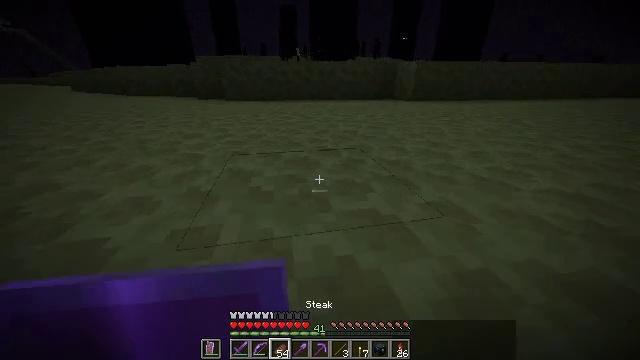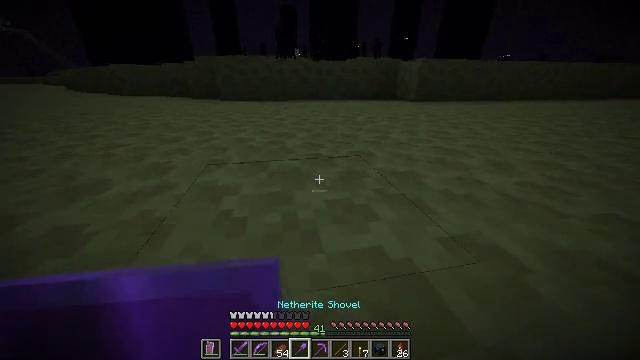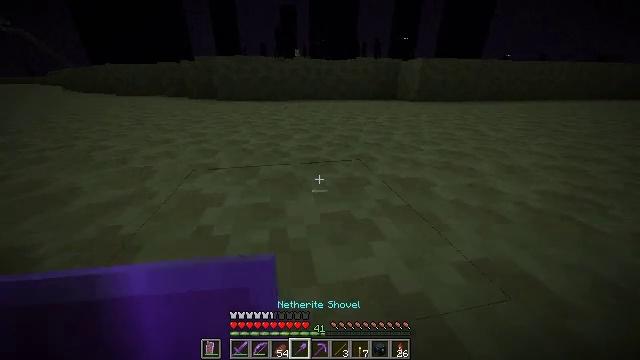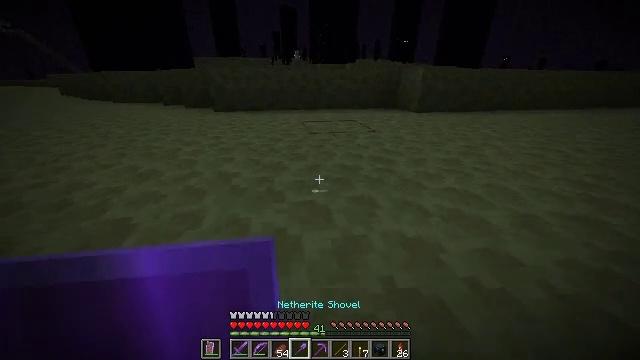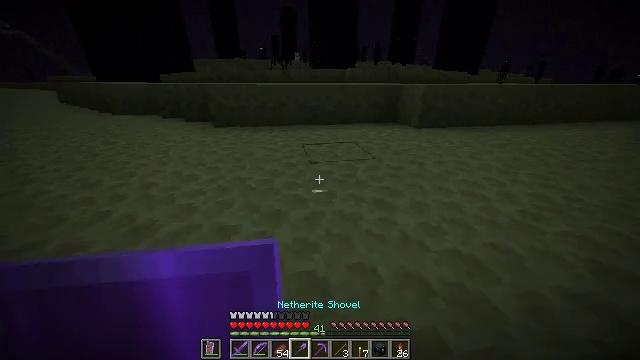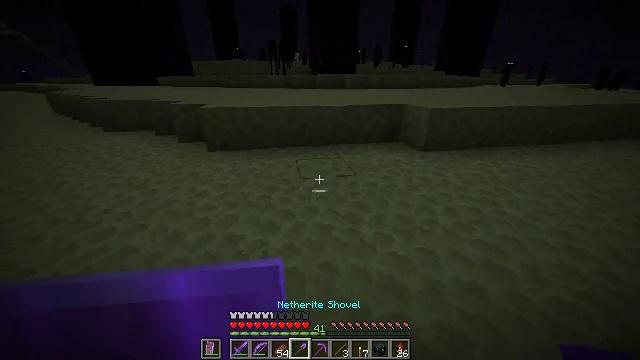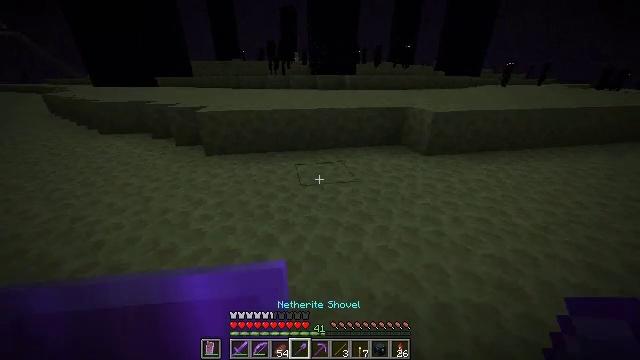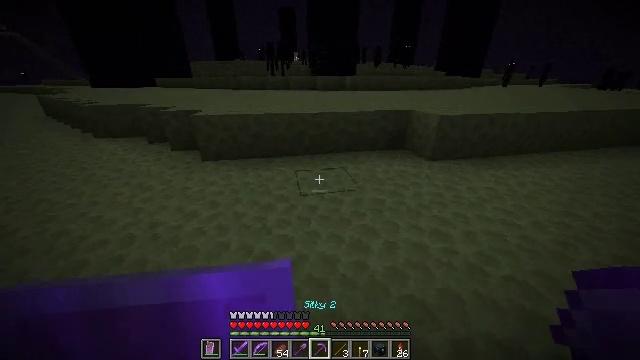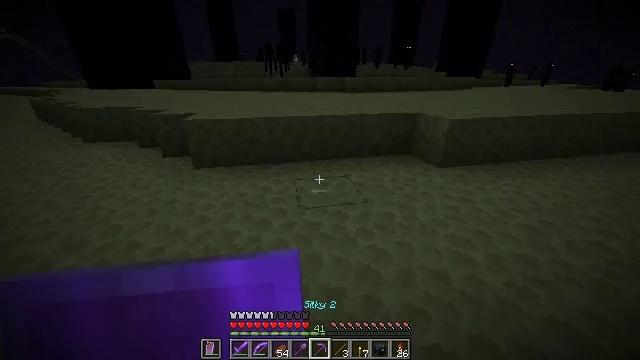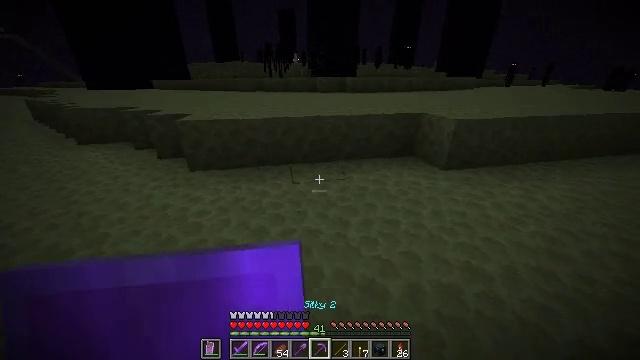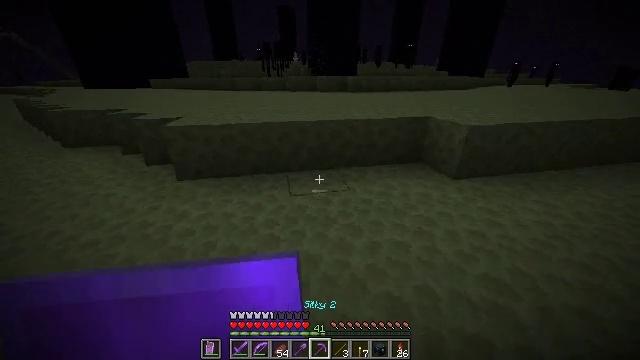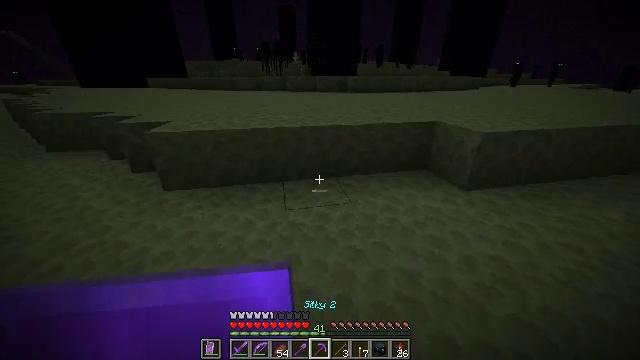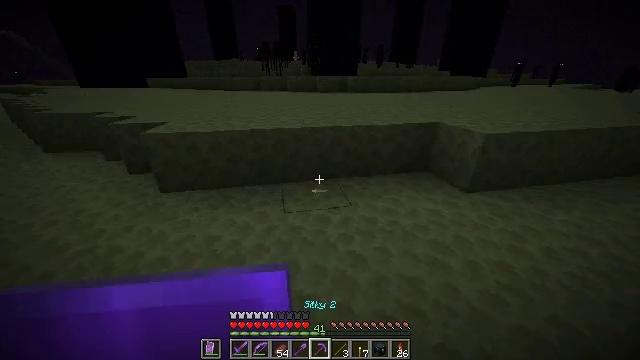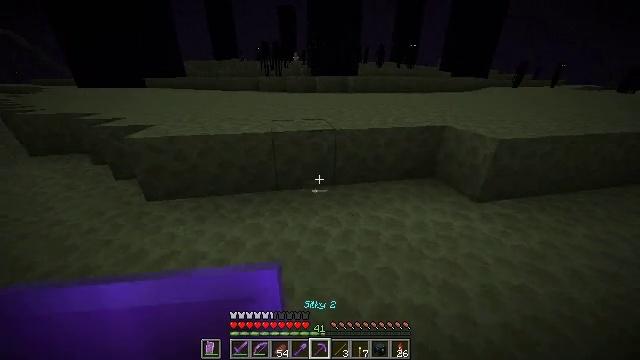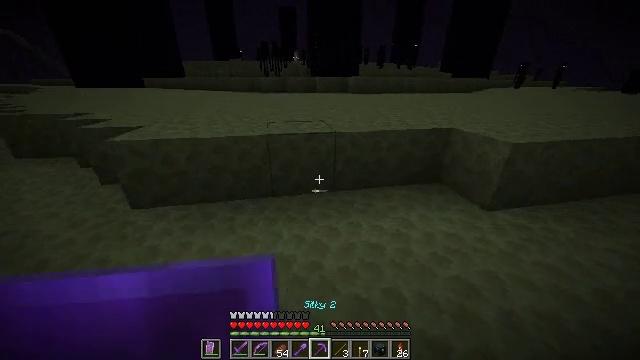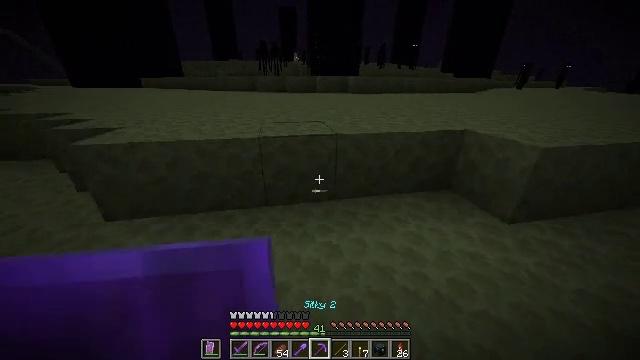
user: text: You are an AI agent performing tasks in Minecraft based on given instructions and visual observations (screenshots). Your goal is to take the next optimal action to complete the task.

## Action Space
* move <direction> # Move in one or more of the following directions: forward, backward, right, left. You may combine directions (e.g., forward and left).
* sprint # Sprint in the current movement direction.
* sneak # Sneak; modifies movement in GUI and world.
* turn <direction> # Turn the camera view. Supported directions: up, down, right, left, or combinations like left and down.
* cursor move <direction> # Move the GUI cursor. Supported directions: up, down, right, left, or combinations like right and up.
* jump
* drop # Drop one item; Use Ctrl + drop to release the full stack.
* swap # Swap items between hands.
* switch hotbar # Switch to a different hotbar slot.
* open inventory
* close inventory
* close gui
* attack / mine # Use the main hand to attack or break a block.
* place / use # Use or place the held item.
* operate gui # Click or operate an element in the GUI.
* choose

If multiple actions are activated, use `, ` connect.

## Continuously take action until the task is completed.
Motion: motion action
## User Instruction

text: Mine the tough obsidian.
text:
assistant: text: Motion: move forward, sprint
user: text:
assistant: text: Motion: move forward, sprint
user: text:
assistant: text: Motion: move forward, sprint
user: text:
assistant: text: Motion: move forward, sprint
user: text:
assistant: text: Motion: move forward, sprint
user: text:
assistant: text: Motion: move forward, sprint
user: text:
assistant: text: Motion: move forward, sprint
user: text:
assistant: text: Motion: move forward, sprint
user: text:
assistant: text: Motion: move forward, sprint
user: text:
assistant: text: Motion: move forward, sprint
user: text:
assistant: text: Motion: move forward, sprint
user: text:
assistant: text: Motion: move forward, sprint
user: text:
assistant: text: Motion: move forward, sprint
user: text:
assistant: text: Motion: move forward, sprint
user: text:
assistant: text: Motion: move forward, sprint
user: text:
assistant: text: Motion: move forward, sprint
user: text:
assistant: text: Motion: move forward, sprint
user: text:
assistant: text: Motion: move forward, sprint
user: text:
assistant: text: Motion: move forward, sprint
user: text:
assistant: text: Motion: move forward, sprint
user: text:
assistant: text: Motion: move forward, sprint
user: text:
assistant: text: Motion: move forward, sprint, jump
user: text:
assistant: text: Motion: move forward, sprint, jump
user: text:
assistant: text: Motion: move forward, sprint, jump
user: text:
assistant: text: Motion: move forward, sprint, jump
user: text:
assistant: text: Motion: move forward, sprint
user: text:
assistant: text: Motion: move forward, sprint
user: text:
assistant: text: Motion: move forward, sprint
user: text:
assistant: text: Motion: move forward, sprint
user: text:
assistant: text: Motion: move forward, sprint